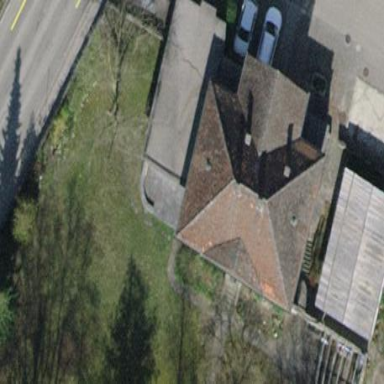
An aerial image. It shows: Office building with gabled roof.